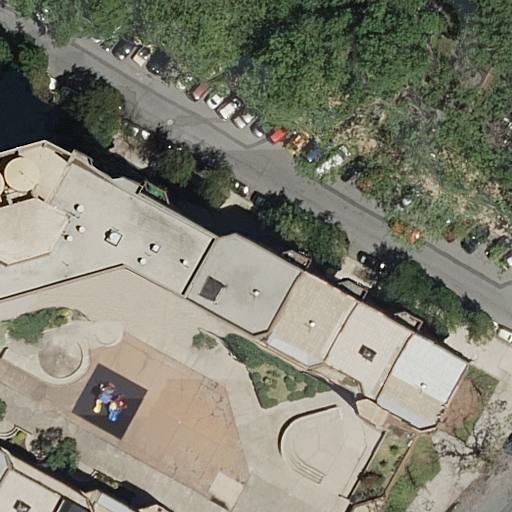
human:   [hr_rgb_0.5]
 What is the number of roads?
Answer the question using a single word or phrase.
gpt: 2

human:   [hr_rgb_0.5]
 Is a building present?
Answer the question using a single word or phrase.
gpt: yes

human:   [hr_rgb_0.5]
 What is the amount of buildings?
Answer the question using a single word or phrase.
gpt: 1

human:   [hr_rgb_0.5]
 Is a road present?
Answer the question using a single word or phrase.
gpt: yes

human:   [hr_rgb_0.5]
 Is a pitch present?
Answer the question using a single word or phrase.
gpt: yes

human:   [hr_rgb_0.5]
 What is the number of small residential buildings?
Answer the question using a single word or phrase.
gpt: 0

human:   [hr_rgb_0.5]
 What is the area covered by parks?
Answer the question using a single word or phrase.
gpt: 1436m2

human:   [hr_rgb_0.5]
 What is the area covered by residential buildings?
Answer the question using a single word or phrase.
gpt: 4881m2

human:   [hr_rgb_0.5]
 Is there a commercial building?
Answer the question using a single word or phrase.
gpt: no

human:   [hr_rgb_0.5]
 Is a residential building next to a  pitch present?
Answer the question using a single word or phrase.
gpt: yes

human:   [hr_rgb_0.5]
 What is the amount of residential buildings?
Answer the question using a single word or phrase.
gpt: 1

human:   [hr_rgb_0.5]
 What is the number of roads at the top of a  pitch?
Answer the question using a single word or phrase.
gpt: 0

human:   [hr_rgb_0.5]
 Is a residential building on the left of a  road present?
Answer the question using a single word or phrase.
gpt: yes

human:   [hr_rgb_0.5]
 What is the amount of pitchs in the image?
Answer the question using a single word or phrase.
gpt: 2

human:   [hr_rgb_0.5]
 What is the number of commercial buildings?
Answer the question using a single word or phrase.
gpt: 0

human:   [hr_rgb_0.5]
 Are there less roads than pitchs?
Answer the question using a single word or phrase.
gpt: no

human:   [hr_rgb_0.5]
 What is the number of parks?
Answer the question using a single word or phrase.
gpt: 1

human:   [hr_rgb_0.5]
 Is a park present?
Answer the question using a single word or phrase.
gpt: yes

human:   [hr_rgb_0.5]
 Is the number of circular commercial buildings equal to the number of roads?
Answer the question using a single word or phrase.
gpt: no

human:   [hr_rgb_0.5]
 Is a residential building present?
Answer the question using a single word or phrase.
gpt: yes

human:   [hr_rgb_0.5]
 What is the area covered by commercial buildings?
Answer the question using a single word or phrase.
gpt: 0m2

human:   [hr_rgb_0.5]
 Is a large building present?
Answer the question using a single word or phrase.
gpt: yes

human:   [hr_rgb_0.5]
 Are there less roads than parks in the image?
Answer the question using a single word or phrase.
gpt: no

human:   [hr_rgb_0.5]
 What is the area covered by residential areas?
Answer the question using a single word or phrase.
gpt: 6285m2

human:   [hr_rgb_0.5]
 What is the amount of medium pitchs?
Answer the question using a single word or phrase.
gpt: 0

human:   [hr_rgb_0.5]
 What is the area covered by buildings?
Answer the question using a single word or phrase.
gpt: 4881m2

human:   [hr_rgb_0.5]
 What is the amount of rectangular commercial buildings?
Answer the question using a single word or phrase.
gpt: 0

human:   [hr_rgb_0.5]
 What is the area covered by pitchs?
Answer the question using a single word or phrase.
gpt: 80m2

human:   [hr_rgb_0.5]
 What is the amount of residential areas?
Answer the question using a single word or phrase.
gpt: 1

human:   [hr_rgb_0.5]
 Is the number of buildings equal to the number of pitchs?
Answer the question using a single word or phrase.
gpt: no

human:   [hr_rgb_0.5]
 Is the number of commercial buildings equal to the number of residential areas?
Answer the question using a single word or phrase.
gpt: no

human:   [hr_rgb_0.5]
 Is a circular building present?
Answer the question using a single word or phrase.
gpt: no

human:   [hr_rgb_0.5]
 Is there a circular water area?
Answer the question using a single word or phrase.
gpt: no

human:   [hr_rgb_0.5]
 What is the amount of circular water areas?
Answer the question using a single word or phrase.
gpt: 0

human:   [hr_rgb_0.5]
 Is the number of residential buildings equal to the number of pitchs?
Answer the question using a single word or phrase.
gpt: no

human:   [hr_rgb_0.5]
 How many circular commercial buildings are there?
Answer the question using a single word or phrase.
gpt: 0

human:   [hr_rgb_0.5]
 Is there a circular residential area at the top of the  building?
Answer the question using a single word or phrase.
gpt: no

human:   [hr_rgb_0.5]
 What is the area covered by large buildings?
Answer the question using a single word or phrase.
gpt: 4881m2

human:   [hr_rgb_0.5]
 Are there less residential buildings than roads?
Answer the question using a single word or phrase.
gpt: yes

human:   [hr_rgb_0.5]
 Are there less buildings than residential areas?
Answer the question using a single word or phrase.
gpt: no

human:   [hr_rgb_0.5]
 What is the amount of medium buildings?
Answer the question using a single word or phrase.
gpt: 0

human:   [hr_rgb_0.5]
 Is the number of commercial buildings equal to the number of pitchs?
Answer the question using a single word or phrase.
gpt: no

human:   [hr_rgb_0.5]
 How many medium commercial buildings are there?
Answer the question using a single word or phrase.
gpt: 0

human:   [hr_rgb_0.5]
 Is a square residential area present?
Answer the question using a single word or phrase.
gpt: no

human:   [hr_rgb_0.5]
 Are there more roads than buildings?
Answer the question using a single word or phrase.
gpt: yes

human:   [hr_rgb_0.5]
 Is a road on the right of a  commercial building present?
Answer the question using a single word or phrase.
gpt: no

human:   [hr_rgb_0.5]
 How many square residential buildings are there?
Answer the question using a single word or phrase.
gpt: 0

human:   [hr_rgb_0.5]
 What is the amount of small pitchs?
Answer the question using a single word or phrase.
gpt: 2

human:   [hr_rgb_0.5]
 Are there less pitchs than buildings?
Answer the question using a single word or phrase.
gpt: no

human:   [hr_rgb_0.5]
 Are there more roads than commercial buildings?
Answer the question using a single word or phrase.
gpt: yes

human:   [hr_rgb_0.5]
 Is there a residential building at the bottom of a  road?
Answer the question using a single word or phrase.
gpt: no

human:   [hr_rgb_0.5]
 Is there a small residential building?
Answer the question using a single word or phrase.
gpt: no

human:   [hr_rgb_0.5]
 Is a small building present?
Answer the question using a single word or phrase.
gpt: no

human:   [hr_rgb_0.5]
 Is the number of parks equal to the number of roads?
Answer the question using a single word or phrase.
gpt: no

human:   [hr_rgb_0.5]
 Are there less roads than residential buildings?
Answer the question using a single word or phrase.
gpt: no

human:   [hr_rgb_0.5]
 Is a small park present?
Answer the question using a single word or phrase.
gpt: no

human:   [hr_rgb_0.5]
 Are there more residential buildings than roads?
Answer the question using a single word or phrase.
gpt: no

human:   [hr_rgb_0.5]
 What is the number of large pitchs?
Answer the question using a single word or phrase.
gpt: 0

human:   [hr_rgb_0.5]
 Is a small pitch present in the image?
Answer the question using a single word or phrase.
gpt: yes

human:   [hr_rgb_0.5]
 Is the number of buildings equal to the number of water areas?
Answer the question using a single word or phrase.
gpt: no

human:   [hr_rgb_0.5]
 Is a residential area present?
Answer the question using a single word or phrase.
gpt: yes

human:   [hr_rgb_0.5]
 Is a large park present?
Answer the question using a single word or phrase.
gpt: yes

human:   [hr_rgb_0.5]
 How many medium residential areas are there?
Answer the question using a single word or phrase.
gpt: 0

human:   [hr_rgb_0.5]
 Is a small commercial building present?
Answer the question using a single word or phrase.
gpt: no